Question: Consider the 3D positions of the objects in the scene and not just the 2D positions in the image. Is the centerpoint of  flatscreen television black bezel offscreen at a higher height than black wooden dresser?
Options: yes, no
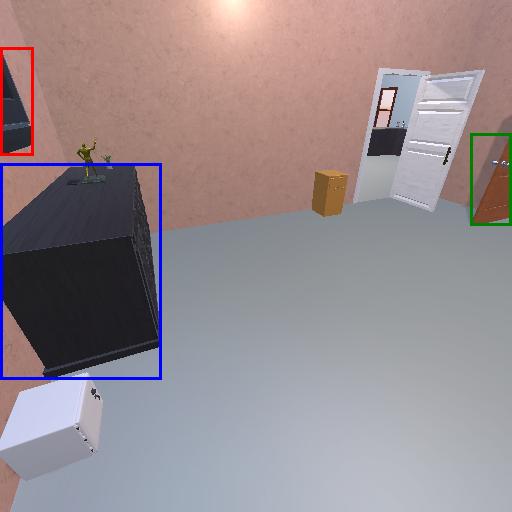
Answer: yes